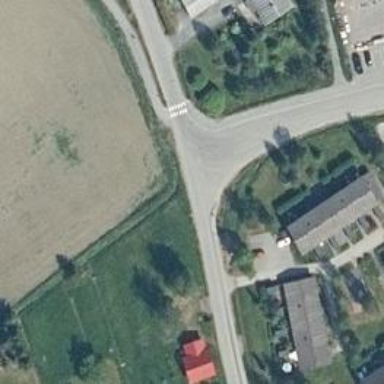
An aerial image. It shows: Marked crossing on the road.